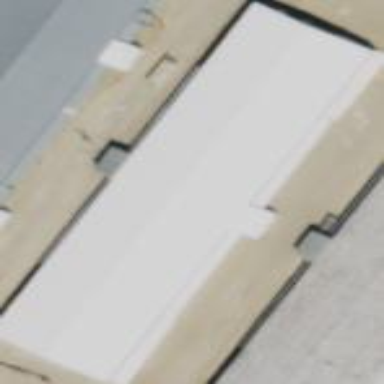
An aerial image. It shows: Warehouse building.